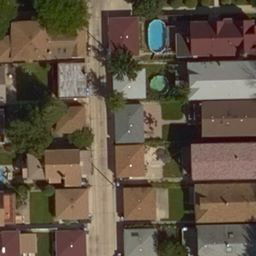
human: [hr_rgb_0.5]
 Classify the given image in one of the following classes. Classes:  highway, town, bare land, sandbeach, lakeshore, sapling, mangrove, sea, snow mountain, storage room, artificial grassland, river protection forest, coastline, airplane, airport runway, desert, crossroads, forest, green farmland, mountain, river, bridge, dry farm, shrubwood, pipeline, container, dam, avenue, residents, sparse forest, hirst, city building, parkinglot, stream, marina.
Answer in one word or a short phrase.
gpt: residents